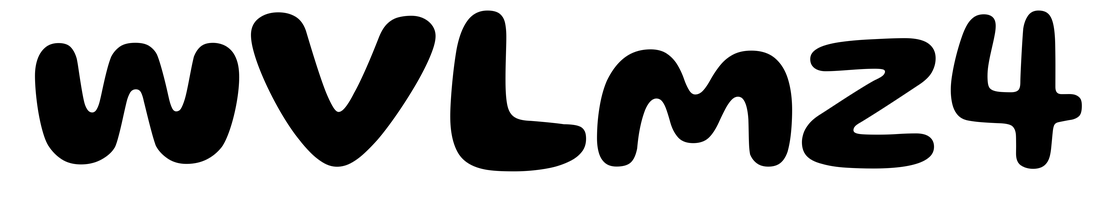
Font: Gluten_SemiBold